Question: I am very confused why the gmail apk attachment showing as virus detected. Actually i implemented admob in android application and signed it.But while sending it getting issue.

If anyone have idea. Please reply.Thanks in advance!
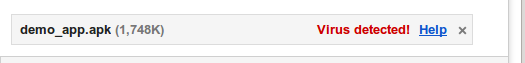
Answer: I found the solution after reviewing the code.because i was adding extra library as revmob with admob library.So need to remove extra code and unwanted library like admob,remob etc.
I hope this will help others.Thanks!